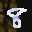
Label: 8